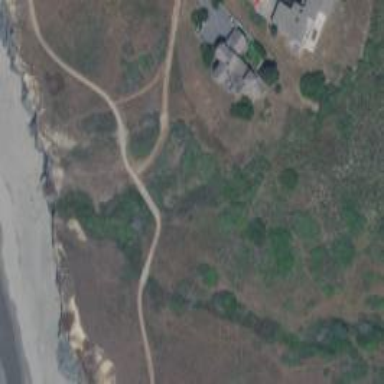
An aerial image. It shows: Path on bridge.